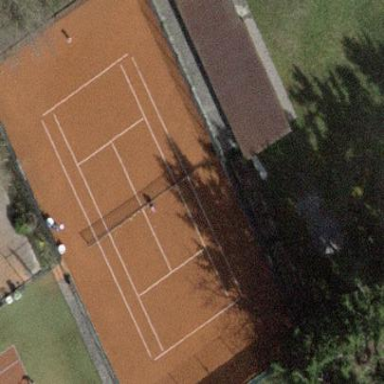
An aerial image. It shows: Tennis court in leisure pitch.